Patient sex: F
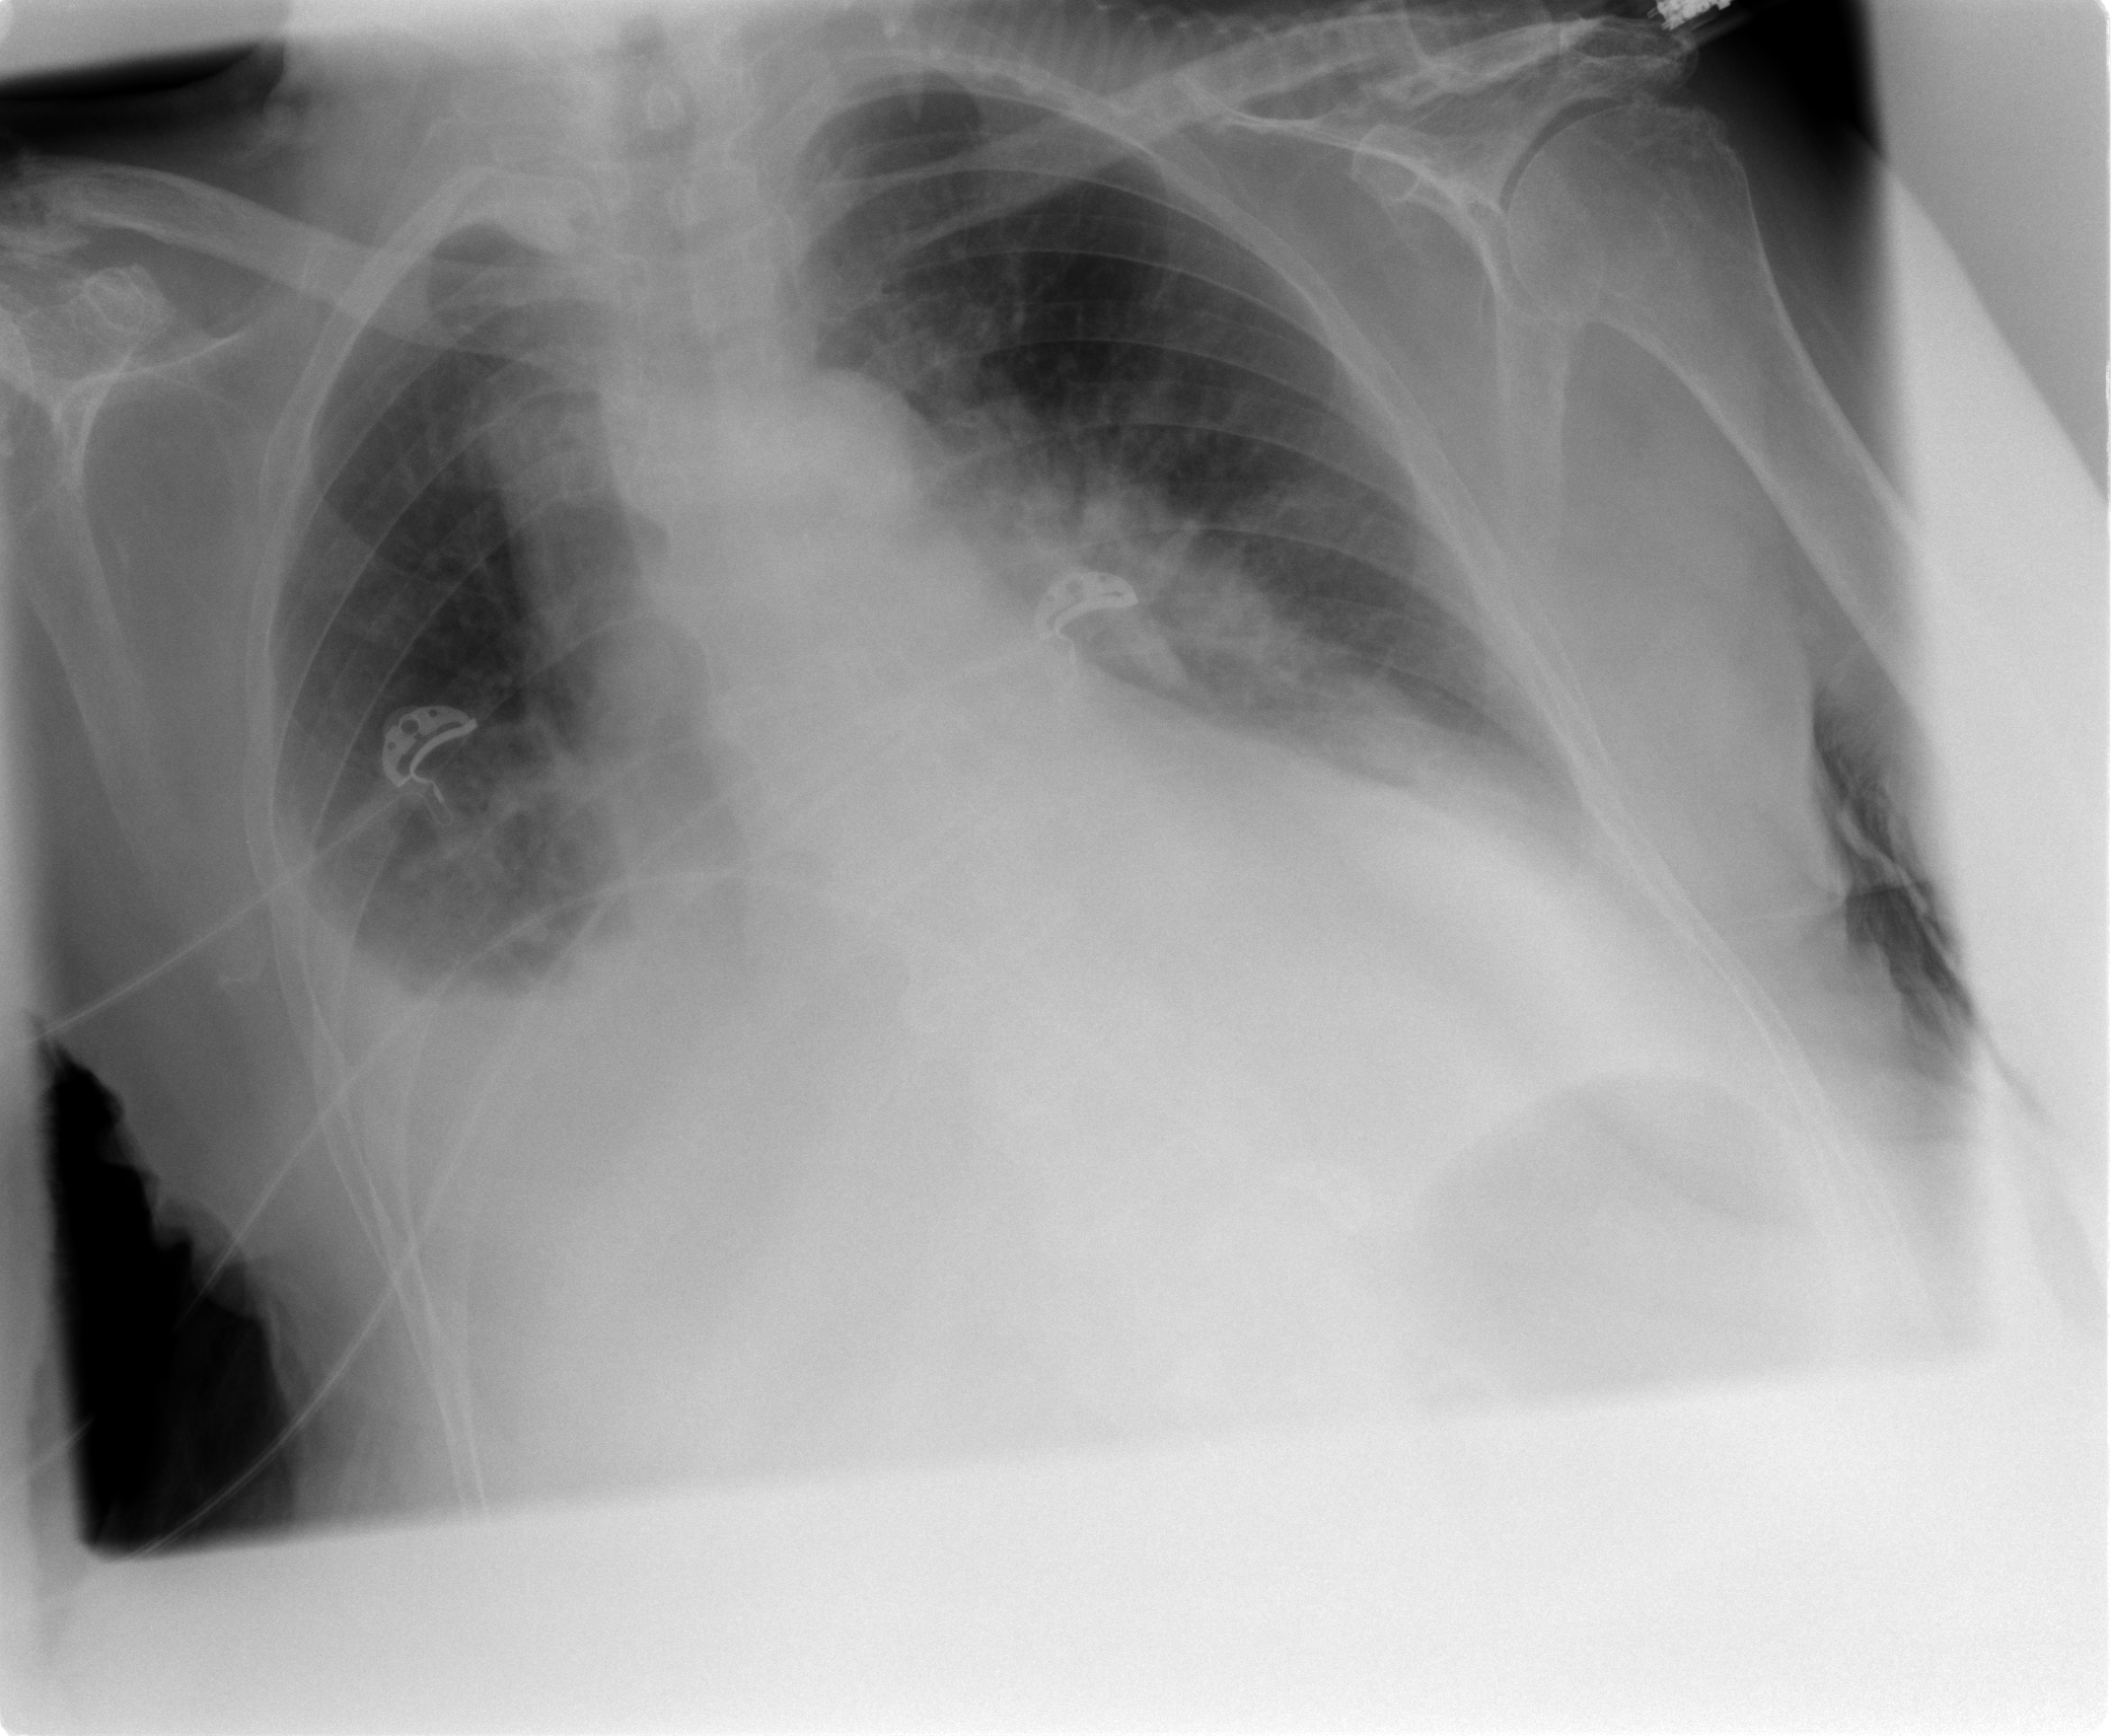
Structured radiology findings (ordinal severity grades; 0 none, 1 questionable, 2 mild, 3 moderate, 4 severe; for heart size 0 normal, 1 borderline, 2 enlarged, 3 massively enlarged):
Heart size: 2
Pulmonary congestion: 2
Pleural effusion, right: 3
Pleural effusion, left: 2
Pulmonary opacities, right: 2
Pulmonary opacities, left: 2
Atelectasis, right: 2
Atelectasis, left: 2